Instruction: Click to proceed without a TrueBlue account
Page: checkout
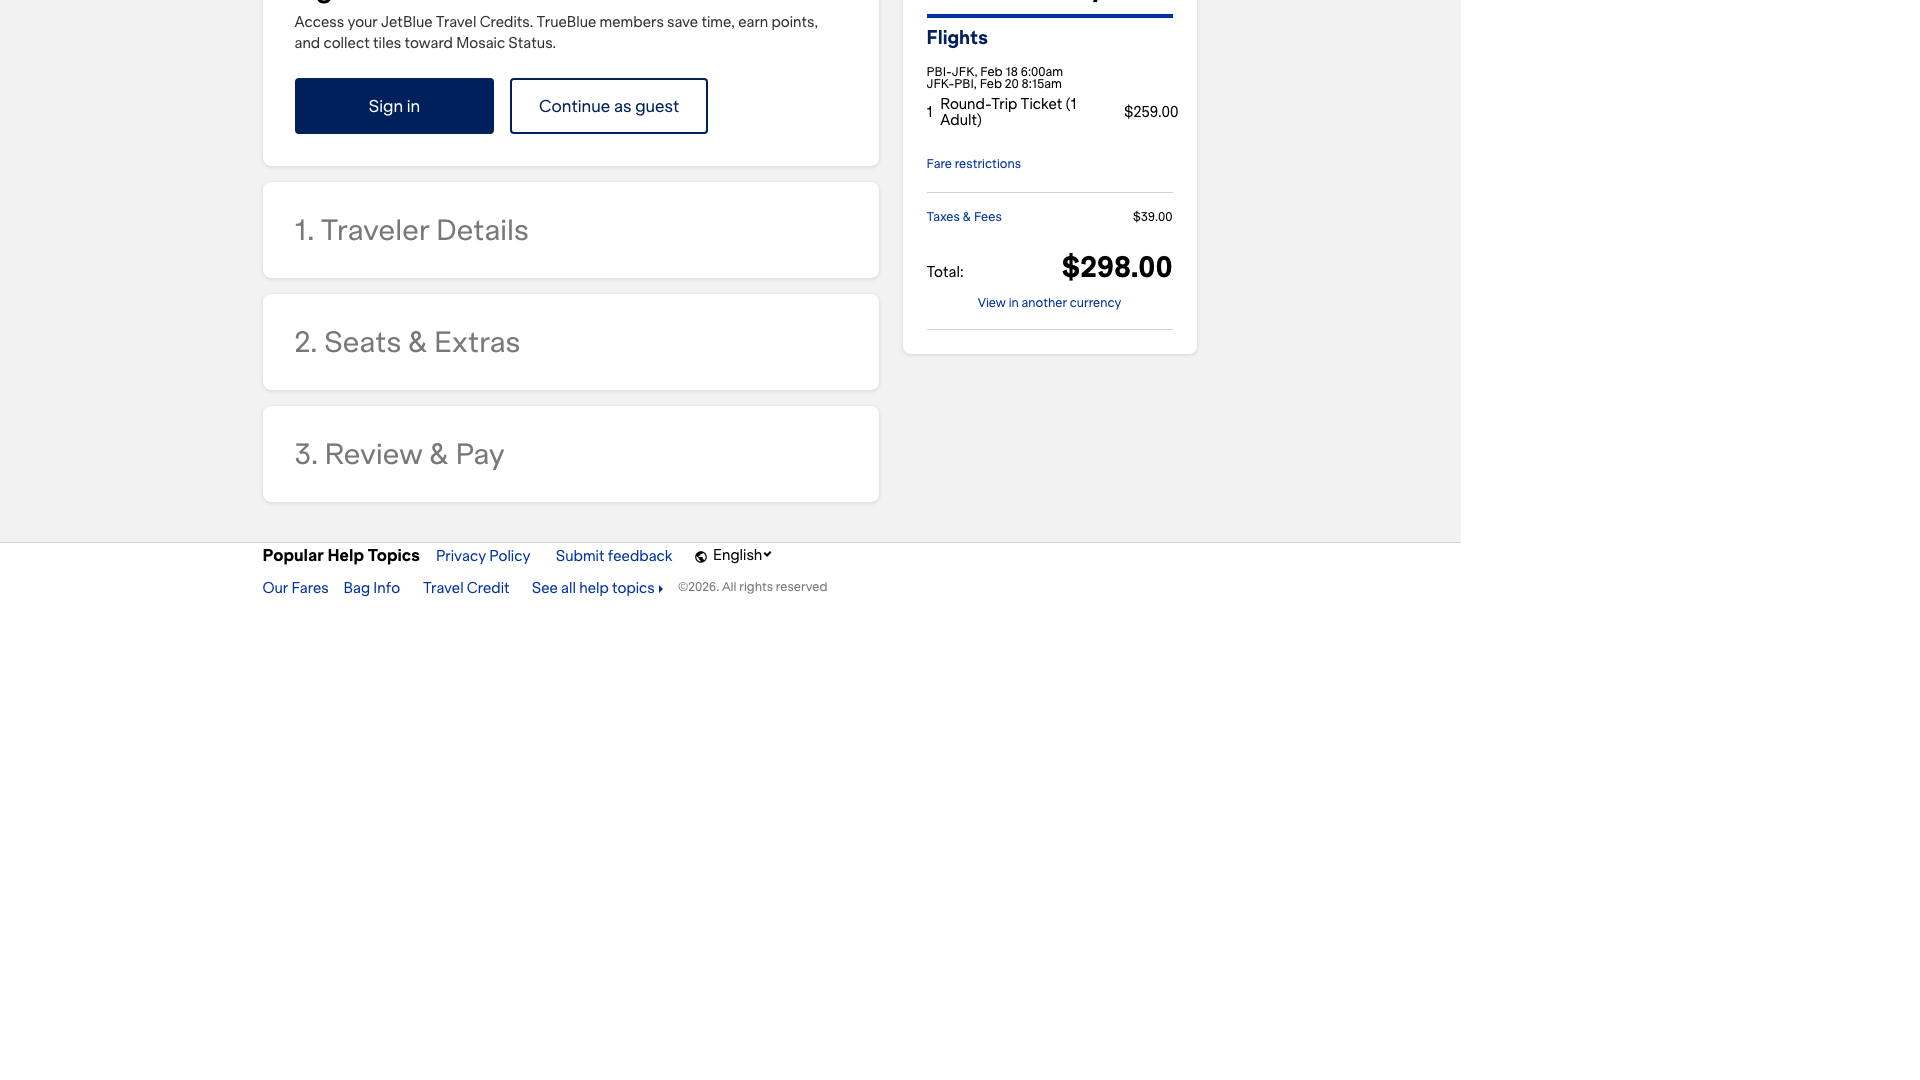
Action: click